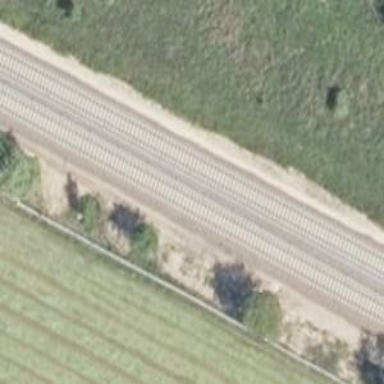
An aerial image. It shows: Railway signal.